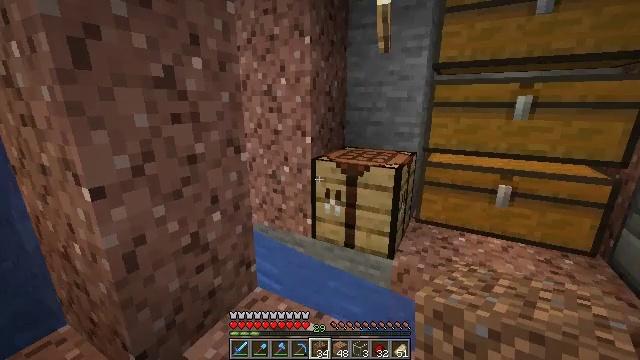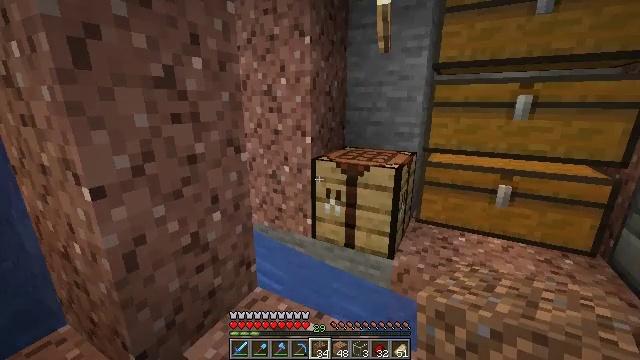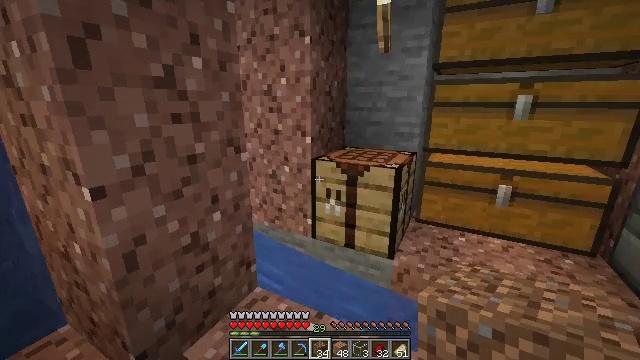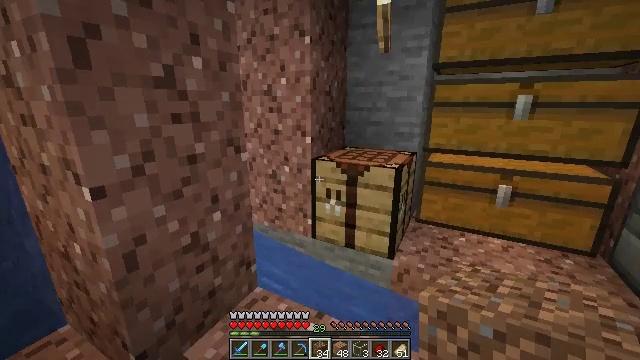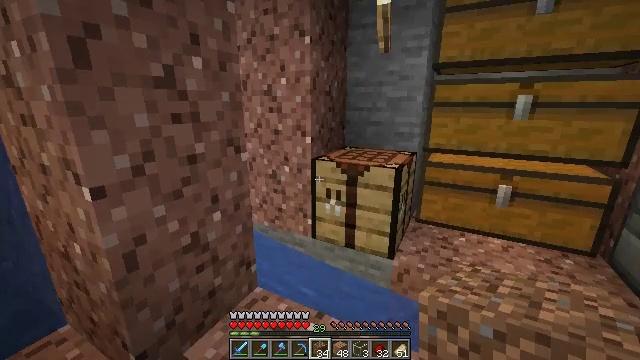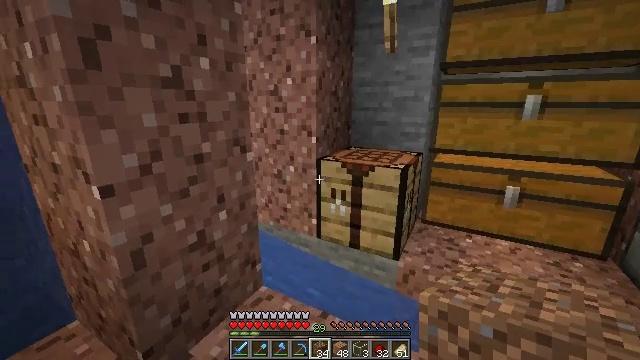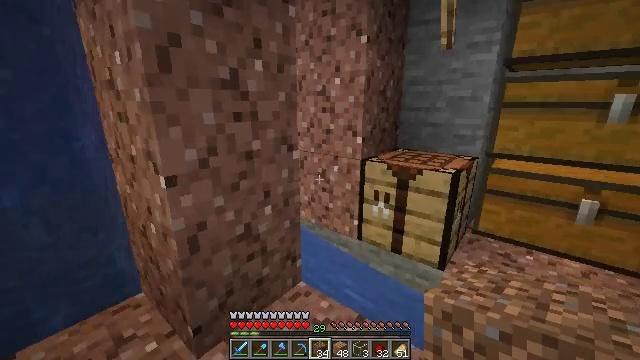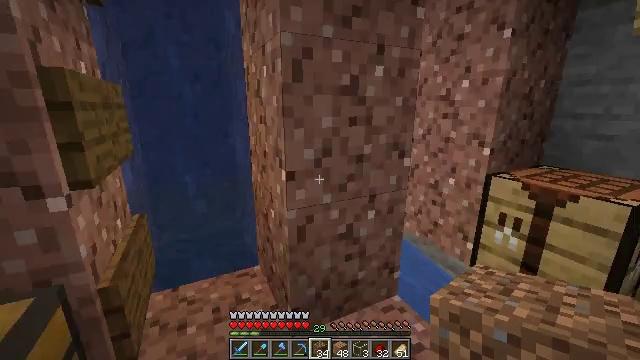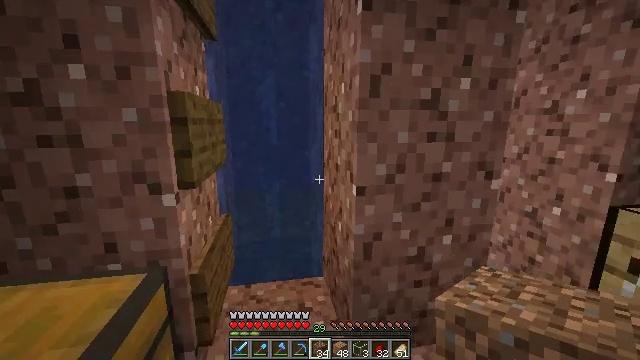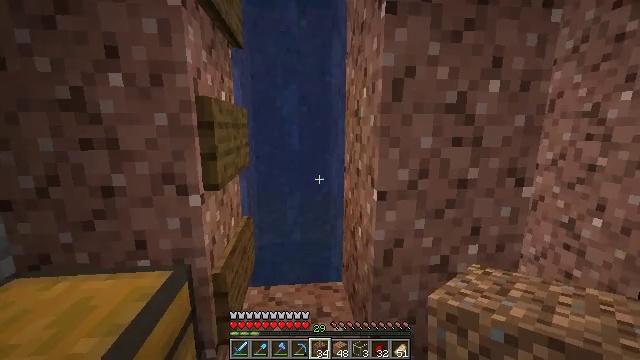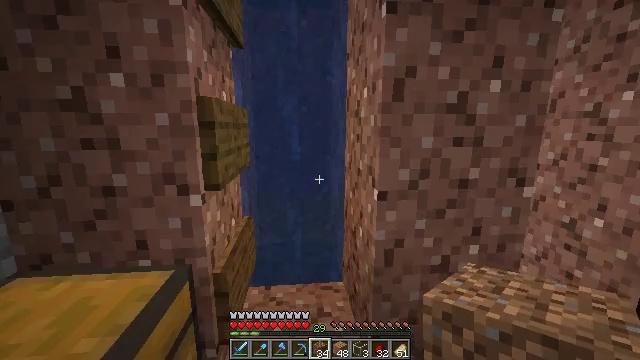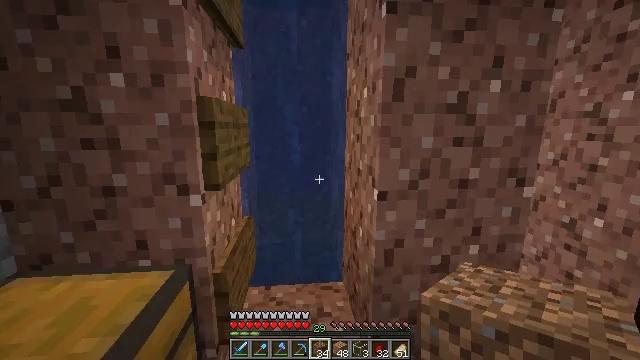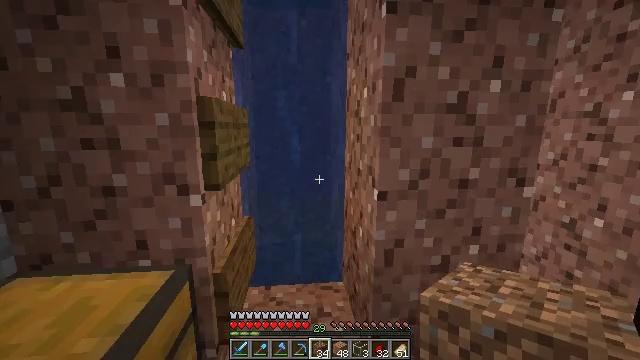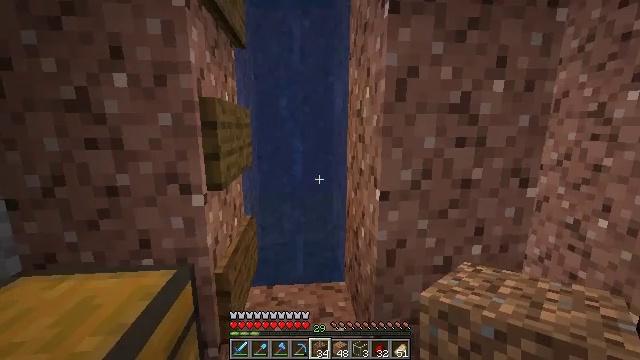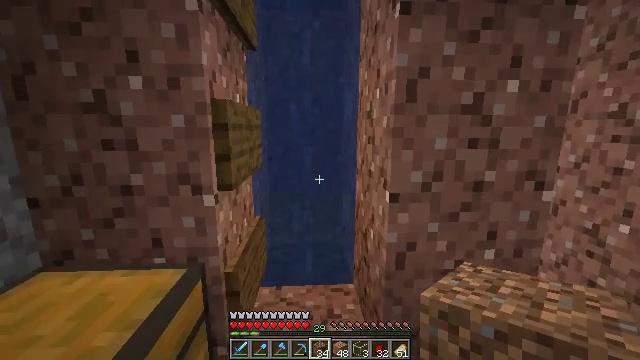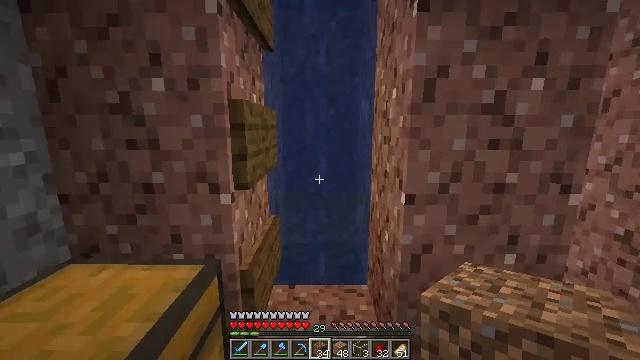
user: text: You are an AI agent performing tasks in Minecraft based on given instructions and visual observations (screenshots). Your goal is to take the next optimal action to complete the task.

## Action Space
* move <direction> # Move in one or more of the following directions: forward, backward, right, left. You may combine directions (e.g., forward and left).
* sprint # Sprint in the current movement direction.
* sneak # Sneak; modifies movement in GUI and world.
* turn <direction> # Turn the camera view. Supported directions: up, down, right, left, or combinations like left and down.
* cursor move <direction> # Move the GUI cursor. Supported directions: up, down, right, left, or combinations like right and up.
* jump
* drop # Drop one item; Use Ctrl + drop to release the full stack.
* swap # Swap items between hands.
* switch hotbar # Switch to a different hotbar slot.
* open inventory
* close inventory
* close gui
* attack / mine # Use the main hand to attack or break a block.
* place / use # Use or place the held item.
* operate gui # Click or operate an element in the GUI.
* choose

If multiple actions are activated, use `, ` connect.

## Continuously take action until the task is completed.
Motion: motion action
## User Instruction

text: Obtain a golden helmet through crafting.
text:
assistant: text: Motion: no_op
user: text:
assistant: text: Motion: no_op
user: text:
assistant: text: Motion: no_op
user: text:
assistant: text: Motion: no_op
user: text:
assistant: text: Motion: turn left
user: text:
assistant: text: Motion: turn left
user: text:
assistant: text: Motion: turn left and up
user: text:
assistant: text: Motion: turn left and up
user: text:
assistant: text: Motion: turn left
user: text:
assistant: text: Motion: no_op
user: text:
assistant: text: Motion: no_op
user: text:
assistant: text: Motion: no_op
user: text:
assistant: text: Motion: no_op
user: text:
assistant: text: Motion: turn left
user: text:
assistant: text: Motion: turn left
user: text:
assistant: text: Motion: turn left
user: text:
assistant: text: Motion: turn left and down
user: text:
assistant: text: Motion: turn left and down
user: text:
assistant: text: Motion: turn left and down
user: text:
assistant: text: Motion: turn left and down
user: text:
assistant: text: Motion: turn left and down
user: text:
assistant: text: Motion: turn left
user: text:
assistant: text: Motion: turn left
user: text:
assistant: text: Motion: turn left
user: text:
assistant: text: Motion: turn left
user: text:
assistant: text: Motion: no_op
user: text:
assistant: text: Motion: no_op
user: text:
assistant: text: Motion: turn right and up
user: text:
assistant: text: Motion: turn right
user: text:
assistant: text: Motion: turn right